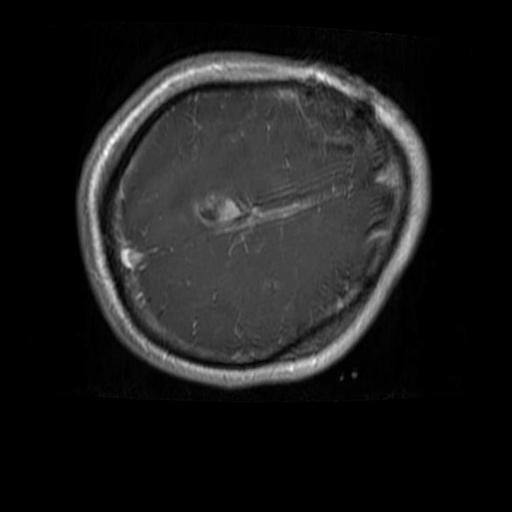
Label: brain_glioma